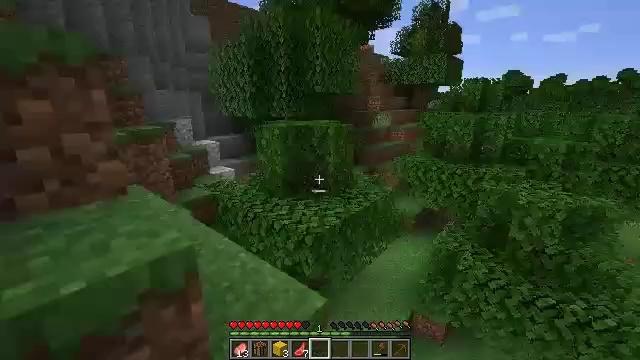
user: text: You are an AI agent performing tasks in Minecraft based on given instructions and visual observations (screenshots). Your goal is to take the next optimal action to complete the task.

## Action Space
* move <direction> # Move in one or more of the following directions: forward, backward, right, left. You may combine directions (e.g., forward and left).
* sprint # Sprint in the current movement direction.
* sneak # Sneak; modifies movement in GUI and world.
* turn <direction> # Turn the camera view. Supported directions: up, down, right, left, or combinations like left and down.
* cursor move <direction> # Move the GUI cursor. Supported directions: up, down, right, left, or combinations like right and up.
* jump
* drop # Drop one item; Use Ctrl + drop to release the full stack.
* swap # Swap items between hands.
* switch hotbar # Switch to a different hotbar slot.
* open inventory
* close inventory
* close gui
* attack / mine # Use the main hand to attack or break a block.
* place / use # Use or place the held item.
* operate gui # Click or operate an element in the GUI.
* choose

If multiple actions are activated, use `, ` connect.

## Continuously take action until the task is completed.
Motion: motion action
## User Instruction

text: Remove a block of white wool from the inventory.
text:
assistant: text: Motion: no_op